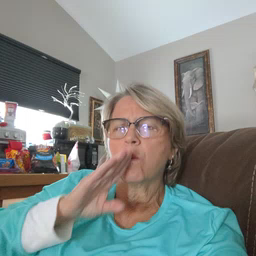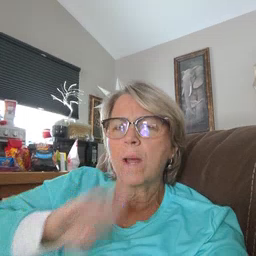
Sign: quiet